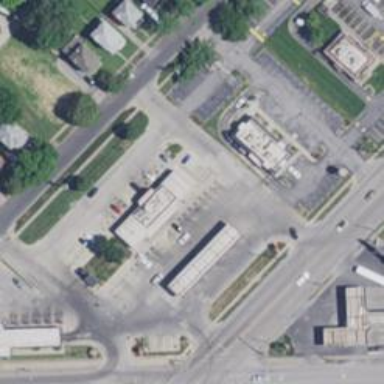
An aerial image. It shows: Convenience shop.